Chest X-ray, PA view. Patient: 61 years old, sex M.
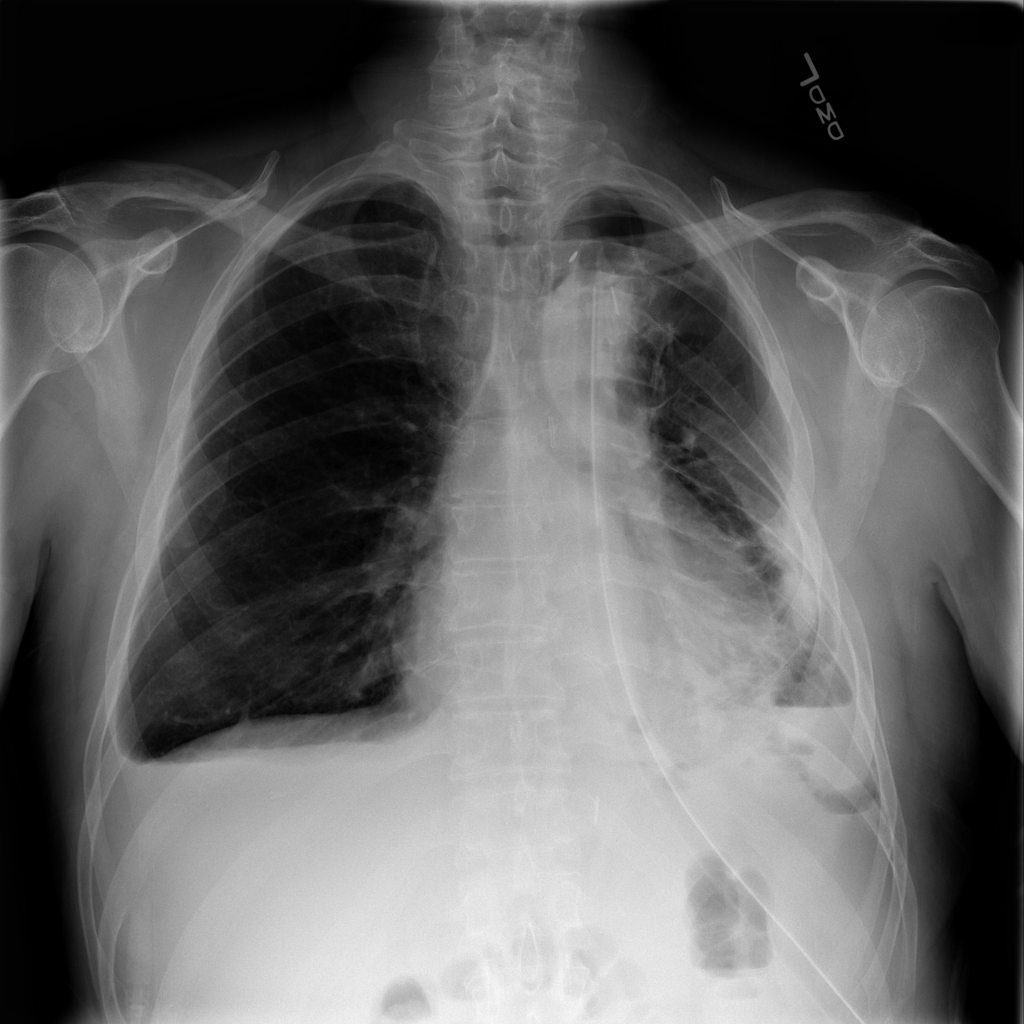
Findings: No Finding